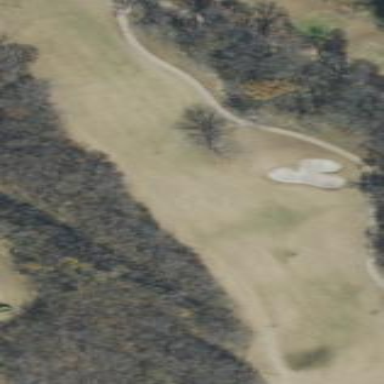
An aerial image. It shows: Grassy area designated as golf fairway.